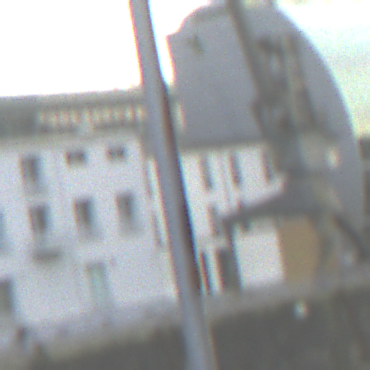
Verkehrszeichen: AmphibienwanderungLinks
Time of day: SunriseSunset
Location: Outdoor (Urban)
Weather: PartlyCloudy
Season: NotSpecified
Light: Natural